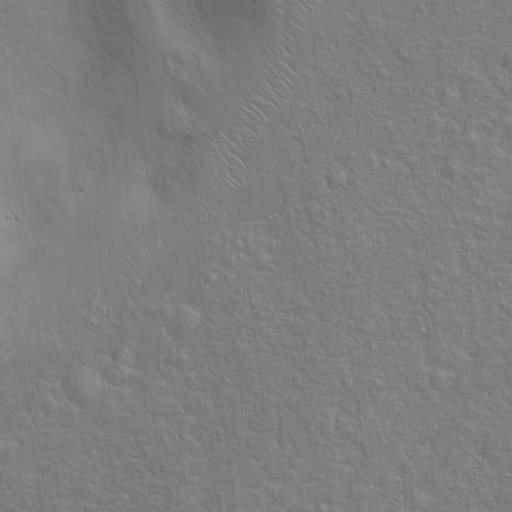
Objects detected: cone